Question: Now that youtube supports 360 degree video[1], how can I export a 360 degree frame from THREE.JS scene to be viewable as a photosphere texture or even within a youtube video?
The viewer to use the export could be like the one at <URL>

<URL>
<URL>
<URL>
<URL>
<URL>
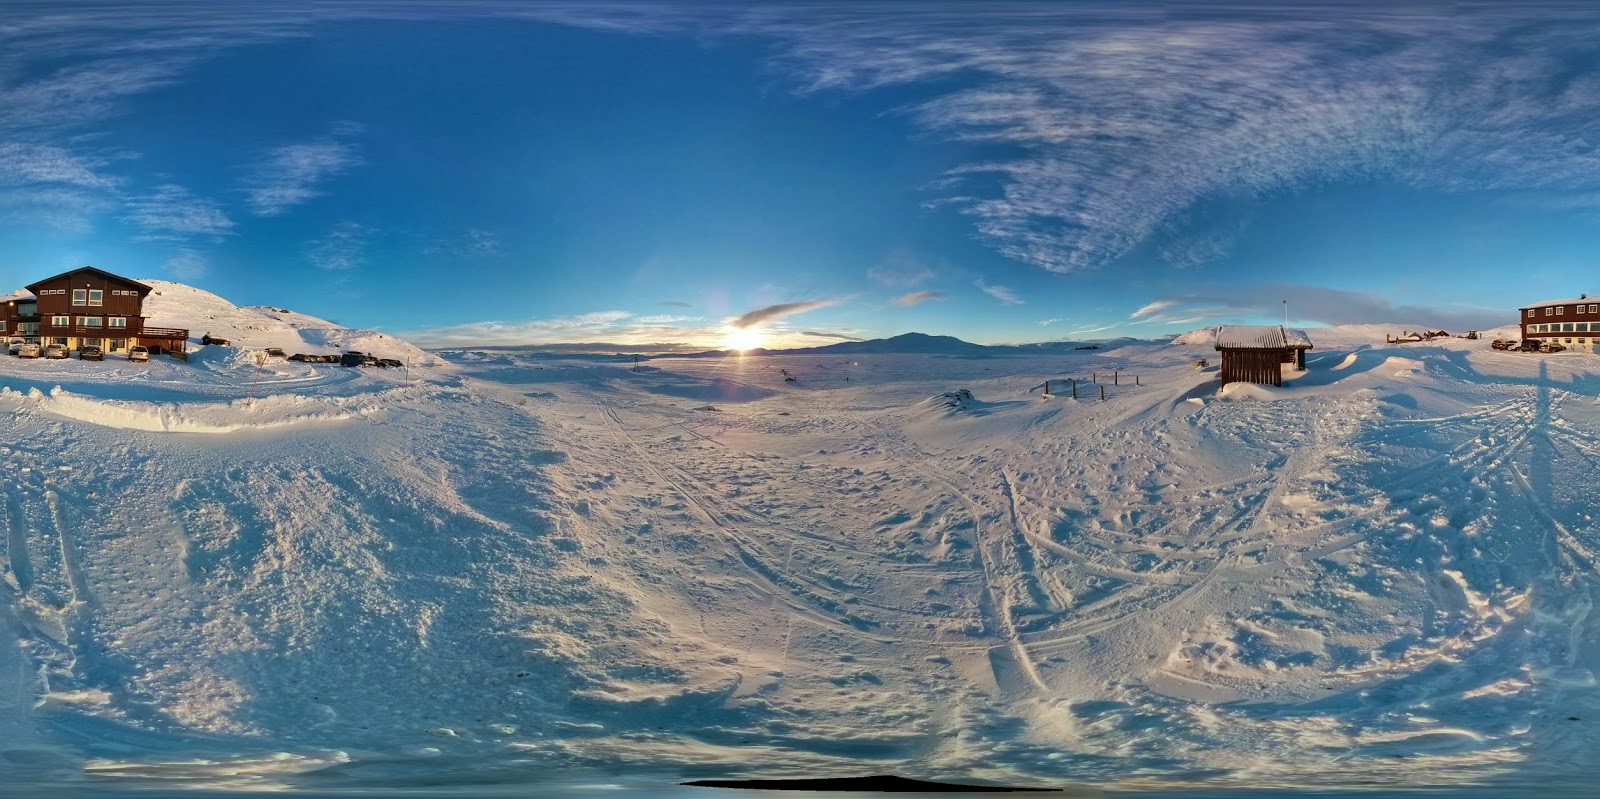
Answer: here is what I did.
I set up 6 cameras, captured each viewport and fed it into a 360 shader as texturecube.